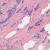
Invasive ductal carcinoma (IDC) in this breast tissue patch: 1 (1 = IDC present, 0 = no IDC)